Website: walmart
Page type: cart
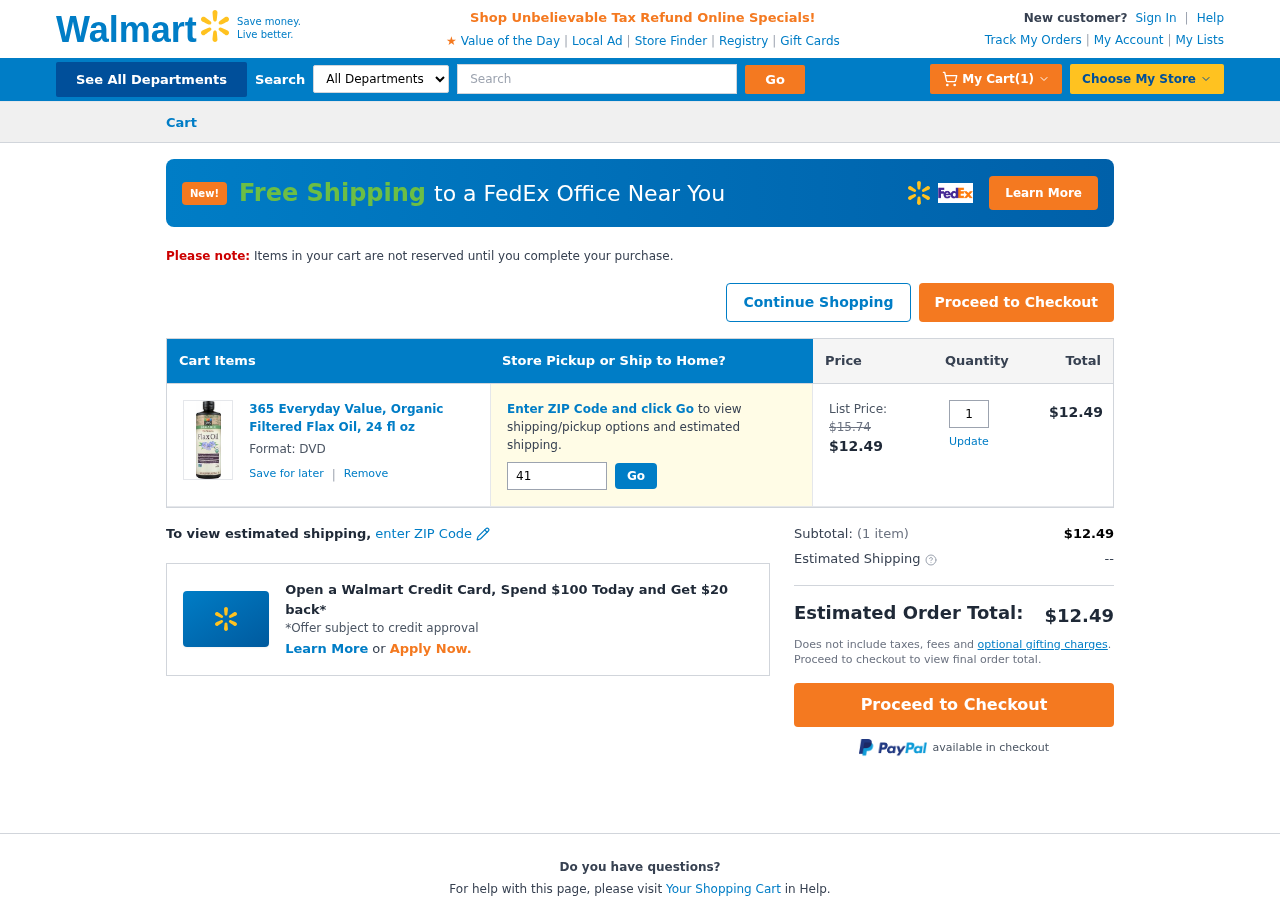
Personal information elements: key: PII_POSTCODE
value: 41285
Product elements: key: PRODUCT1_NAME
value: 365 Everyday Value, Organic Filtered Flax Oil, 24 fl oz
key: PRODUCT1_PRICE
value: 12.49
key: PRODUCT1_QUANTITY
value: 1
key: PRODUCT1_ORIGINAL_PRICE
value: $15.74
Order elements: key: ORDER_NUM_ITEMS
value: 1
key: ORDER_SUBTOTAL
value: $12.49
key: ORDER_TOTAL
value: $12.49
Search elements: key: HEADER_SEARCH
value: Search